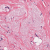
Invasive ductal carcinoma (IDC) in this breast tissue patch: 1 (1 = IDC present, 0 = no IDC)